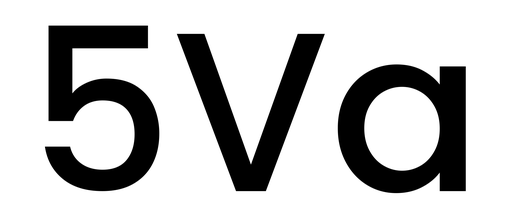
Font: Poppins-Medium